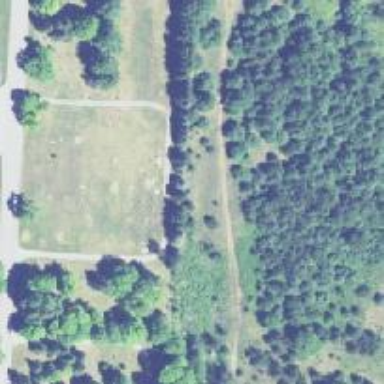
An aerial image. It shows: Cemetery.